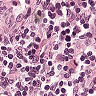
Metastatic tissue present: yes